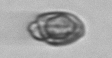
Label: Katodinium_or_Torodinium